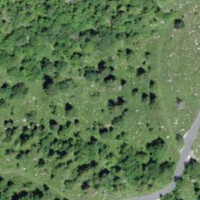
EUNIS habitat code: 45
Species observed at this site:
Tussilago farfara